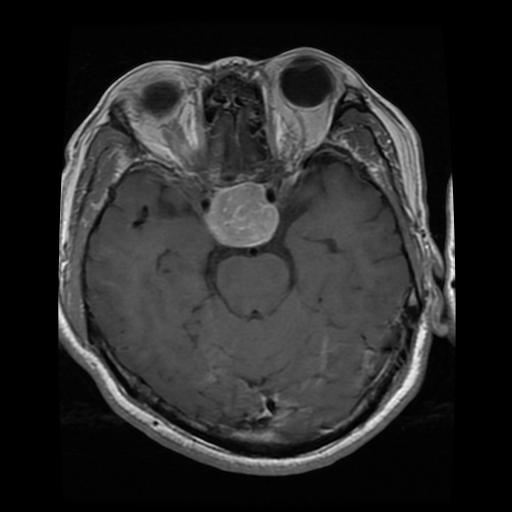
Label: pituitary